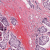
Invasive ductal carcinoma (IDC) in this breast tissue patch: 1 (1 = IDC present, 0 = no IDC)